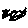
Label: zigzag